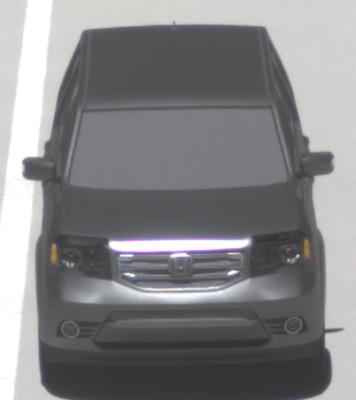
Make: Honda
Model: Pilot
Detailed model: Gen. 2 Facelift
Model produced from: 2012
Model produced until: 2015
Doors: 5
Color: gray
Road condition: dry road
Daytime: midday
Contrast: high contrast